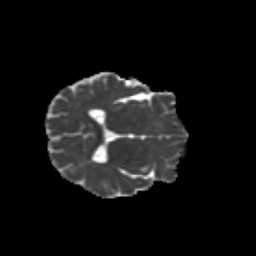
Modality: MD
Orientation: axial
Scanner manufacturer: siemens
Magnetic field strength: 3 T
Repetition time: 9.2 s
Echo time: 0.084 s